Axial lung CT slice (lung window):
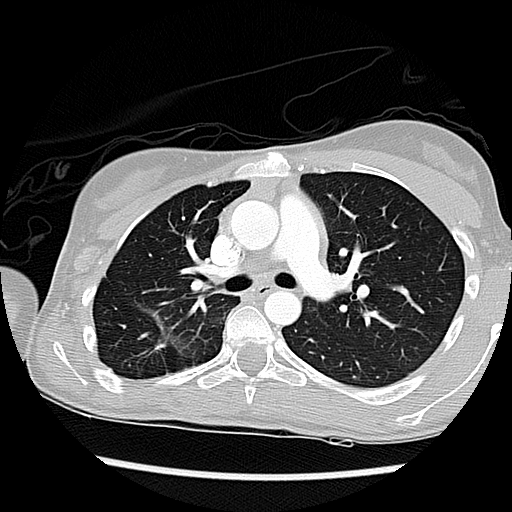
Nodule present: no